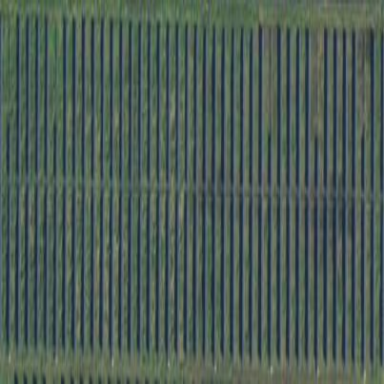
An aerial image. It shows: Solar power generator using photovoltaic method with solar photovoltaic panel types.